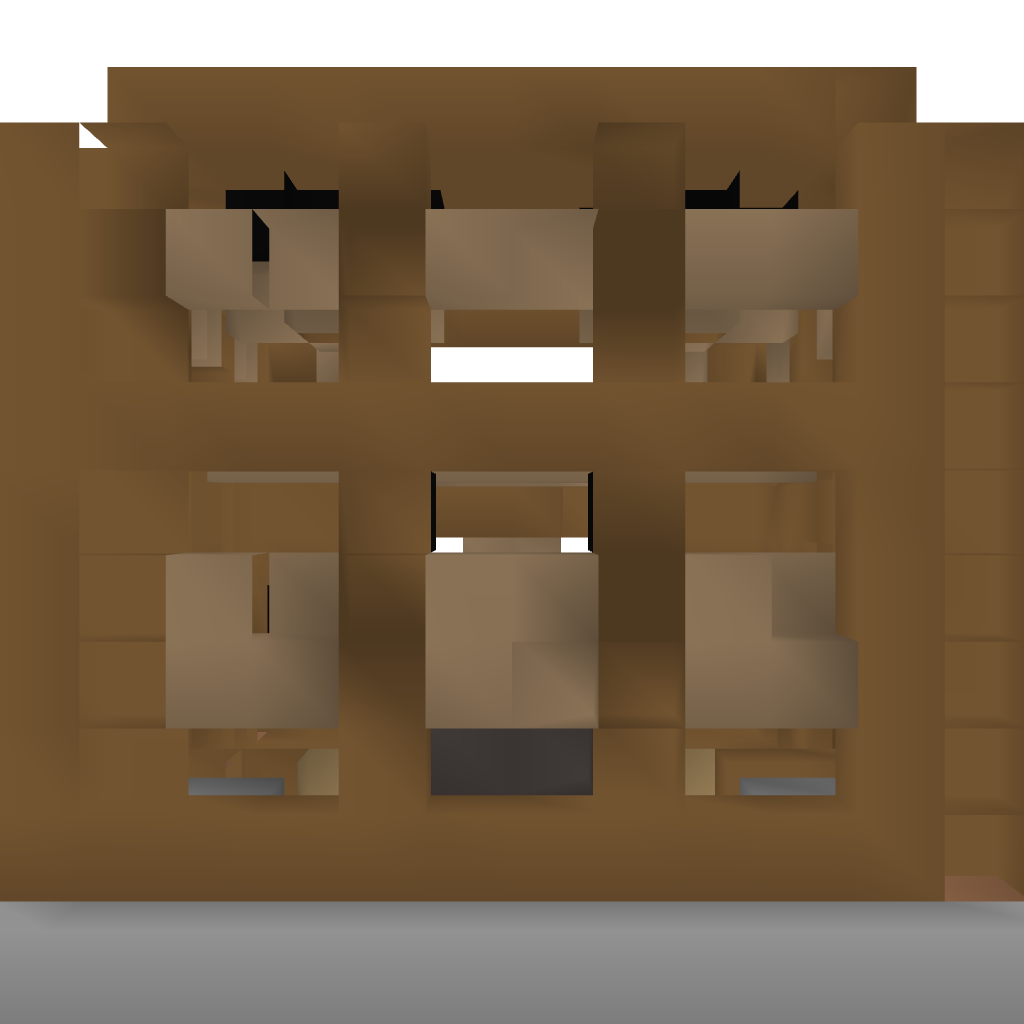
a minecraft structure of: The Hensley Home